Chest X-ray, AP view. Patient: 20 years old, sex M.
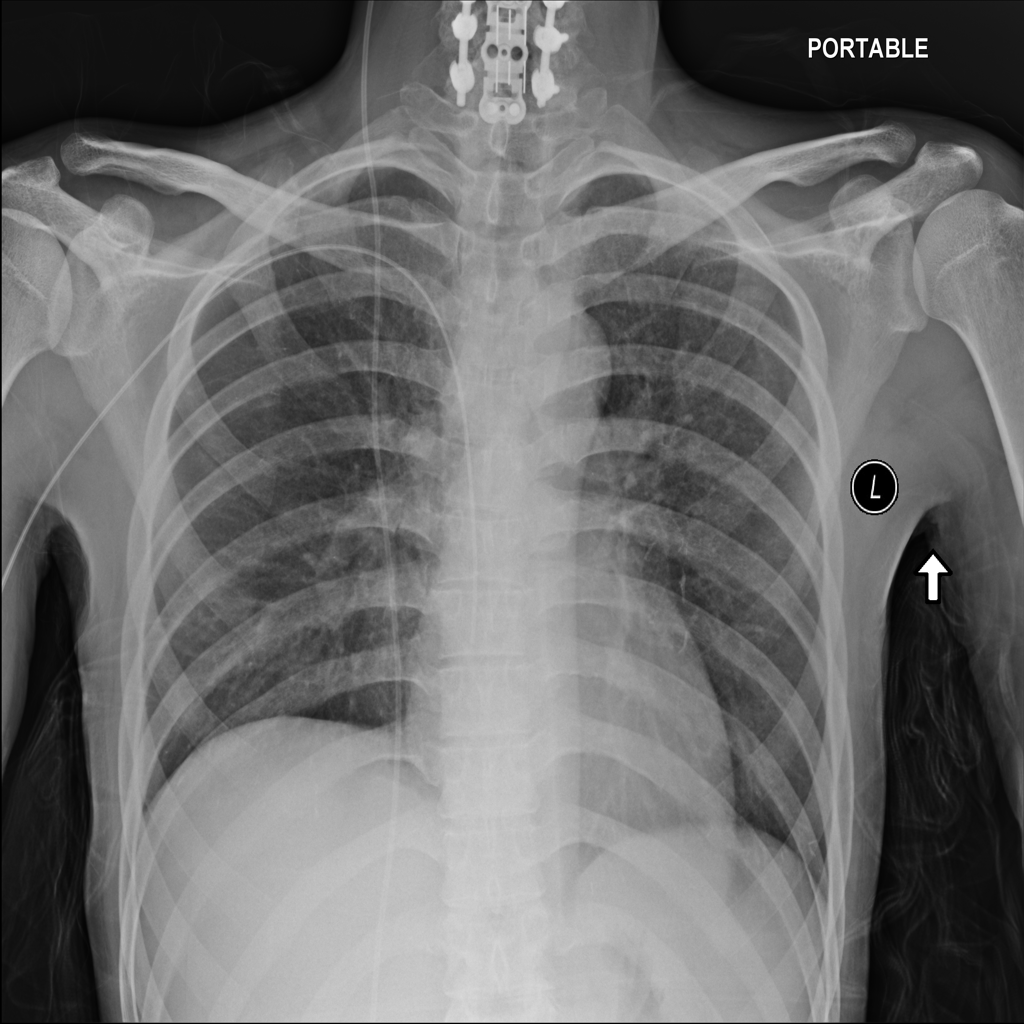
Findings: No Finding